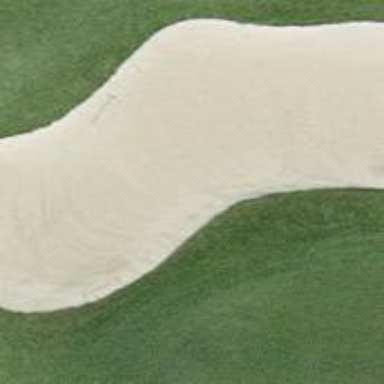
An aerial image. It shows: Golf bunker filled with sandy terrain.